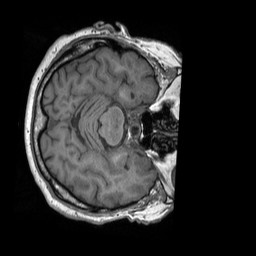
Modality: T1w
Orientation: axial
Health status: ill
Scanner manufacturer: siemens
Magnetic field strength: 3 T
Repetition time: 1.9 s
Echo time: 0.00249 s